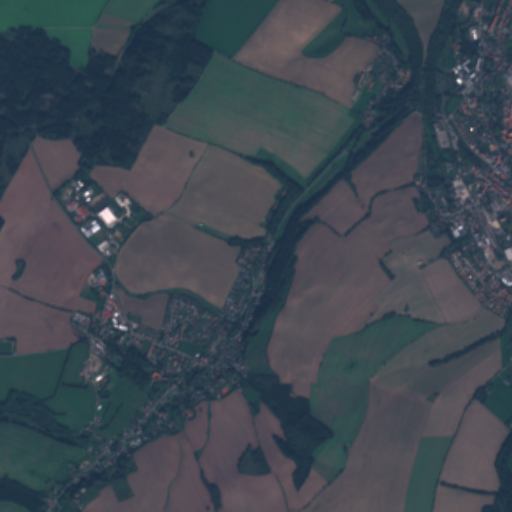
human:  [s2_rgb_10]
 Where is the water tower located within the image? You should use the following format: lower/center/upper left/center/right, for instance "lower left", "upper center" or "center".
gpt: The water tower is located in the center right of the image.
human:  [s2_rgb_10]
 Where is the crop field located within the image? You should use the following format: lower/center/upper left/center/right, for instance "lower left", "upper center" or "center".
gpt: There is no crop field in the image.